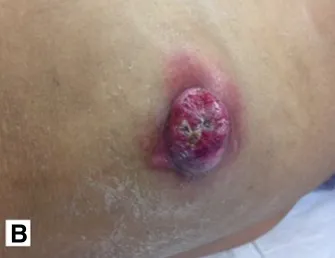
Case 2: Flank mass eruption from the skin at the nephrostomy tube site. (B) One week following CT scan, the patient developed eruption of a mass-like structure from the nephrostomy tube site. Biopsy revealed well-differentiated keratinizing SCC.
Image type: medical_photograph (skin_photograph)